Question: I'm using the famous TokenInput and I'm restyling the CSS, and I want to make the "X" appear bigger but the text won't centre in line with it and stays at the bottom. Any ideas how I can do this? I'm a bit stumped.

---
I have now put a working demo on CodePen (JSFiddle was down at the time, but this is pretty good too).
<URL>
Thanks
---
'''
/*actual token created*/
li.token-input-token-facebook
{
overflow: hidden;
height: auto !important;
height: 15px;
margin: 2px;
padding: 5px 3px 5px 5px;
background: -webkit-gradient(linear, left top,
left bottom, from(rgba(170, 214, 221, 1)), to(rgba(0, 128, 183, 1)));
color: white;
cursor: default;
font-size: 11px;
border-radius: 4px;
float: left;
white-space: nowrap;
}
/*actual writing inside token*/
li.token-input-token-facebook p
{
display: inline;
padding: 0;
margin: 0;
}
/*Little "x" button to cancel token*/
li.token-input-token-facebook span
{
color: white;
margin: 0 0 0 12px;
font-weight: bold;
cursor: pointer;
font-size: 20px; /*Here is where I have made it bigger */
}
'''
---
'''
<ul class="token-input-list-facebook">
<li class="token-input-token-facebook" data-uniqueid="u1"><p>Duval,B</p>
<span class="token-input-delete-token-facebook">x</span>
</li>
</ul>
'''
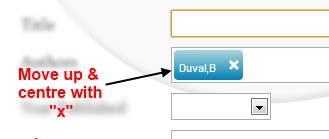
Answer: This can be fixed by adding line-height to the text, and float to the cross.
Check this fiddle out: <URL>
I added the mentioned attributes on line 56 and 66, respectively. As the font-size of the text is specified in percentage, you may need to adjust the line-height manually whenever the font-size is modified.
Cheers